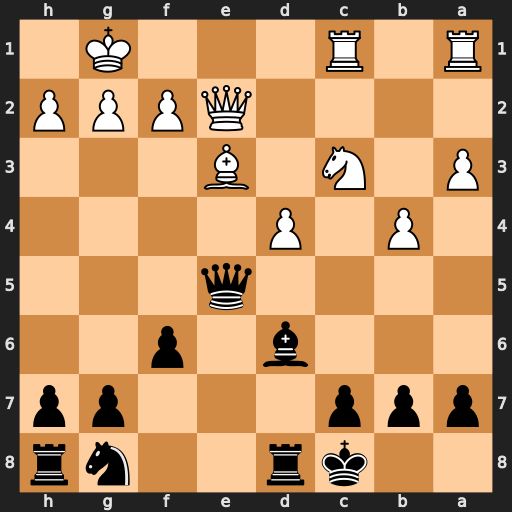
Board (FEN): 2kr2nr/ppp3pp/3b1p2/4q3/1P1P4/P1N1B3/4QPPP/R1R3K1
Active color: b
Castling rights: -
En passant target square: -
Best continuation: Qxh2+ Kf1 Qh1#